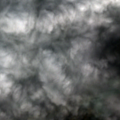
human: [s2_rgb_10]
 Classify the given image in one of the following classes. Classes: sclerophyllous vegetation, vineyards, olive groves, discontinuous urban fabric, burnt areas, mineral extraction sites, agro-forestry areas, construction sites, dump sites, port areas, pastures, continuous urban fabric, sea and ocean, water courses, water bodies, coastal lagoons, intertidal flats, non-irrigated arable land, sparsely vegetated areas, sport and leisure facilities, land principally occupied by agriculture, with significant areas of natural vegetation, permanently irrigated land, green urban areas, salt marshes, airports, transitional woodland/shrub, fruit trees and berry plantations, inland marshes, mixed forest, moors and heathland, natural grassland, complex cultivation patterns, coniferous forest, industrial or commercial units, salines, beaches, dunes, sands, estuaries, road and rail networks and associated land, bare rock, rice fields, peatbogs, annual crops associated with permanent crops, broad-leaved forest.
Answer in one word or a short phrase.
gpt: discontinuous urban fabric, pastures, land principally occupied by agriculture, with significant areas of natural vegetation, coniferous forest, mixed forest